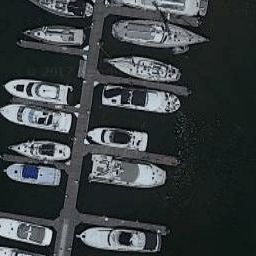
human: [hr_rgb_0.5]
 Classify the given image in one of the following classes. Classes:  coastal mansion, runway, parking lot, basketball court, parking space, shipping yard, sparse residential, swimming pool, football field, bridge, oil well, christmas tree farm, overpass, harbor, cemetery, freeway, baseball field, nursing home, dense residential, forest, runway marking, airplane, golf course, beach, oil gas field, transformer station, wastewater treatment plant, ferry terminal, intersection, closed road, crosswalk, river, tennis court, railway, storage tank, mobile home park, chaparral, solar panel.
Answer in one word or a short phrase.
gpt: harbor